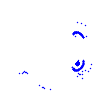
Particle: electron